Question: I want to overlay a menu button on my map. So when I click this button it will apper a window. I created the map div and the overlayMenu button div but it doesn't show me the button where I want. I want the pointed button to be near to the zoom buttons and the white area to disapear.

Here is the code to the HTML file:
'''
<div id="map" style="width:100%; height:100%; z-index: 0">
<div id="overlayMenu" style="z-index:9999"></div>
'''
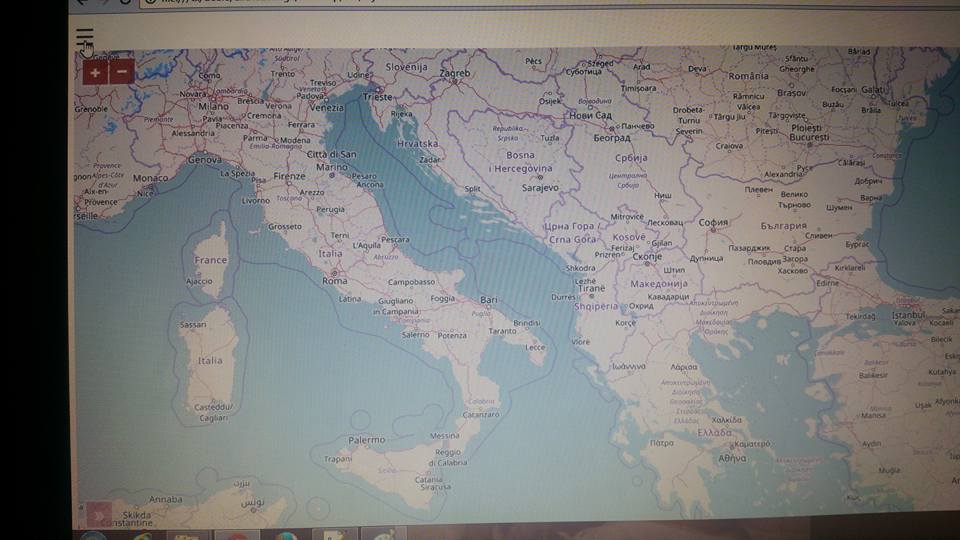
Answer: You can control the placement of the menu button over the map using the <URL>.
You may also need to give the menu a positive 'z-index'. Note that the <URL> only applies to "positioned" elements - elements with position other than 'static'.
'''
#overlayMenu {
position: absolute;
z-index: 1;
top: 10px;
left: 50px;
}
'''